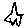
Label: star